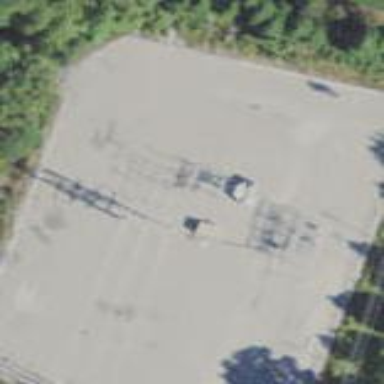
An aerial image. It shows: Distribution level power substation surrounded by fence.